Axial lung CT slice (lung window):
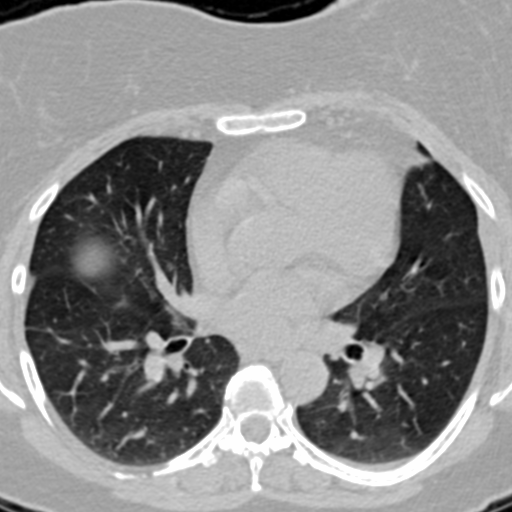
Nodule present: no